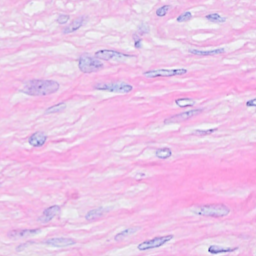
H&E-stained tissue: Breast